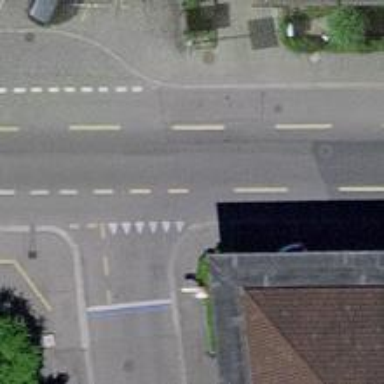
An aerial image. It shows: Kerb barrier.